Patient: sex M, age 47
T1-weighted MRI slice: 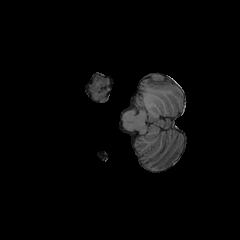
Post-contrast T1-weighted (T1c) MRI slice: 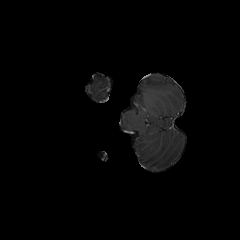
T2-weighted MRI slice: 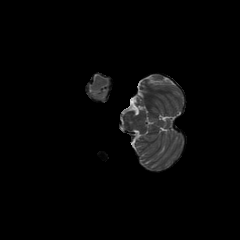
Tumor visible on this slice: no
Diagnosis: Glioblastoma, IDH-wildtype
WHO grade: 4